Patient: sex F, age 41
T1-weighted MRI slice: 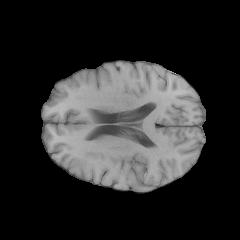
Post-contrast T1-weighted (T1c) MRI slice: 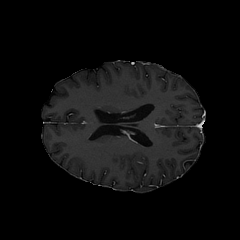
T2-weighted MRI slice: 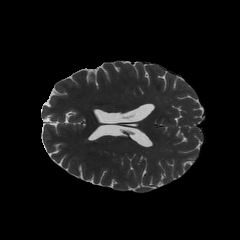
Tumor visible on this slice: no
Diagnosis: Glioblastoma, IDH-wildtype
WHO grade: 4